Question: I want to show viewpager next and before page preview in screen. Before and next page show deep in screen and slide next page with deep animation.
You can look this image
How can i do it?

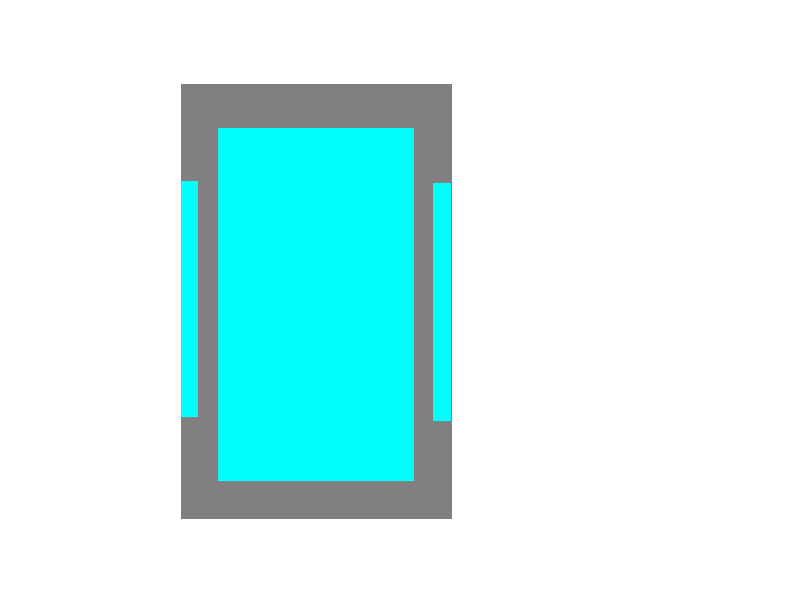
Answer: Finally, i did it :) I modify this answer <URL>
You can look this code.
'''
//pager settings
pager.setClipToPadding(false);
pager.setPageMargin(24);
pager.setPadding(48, 8, 48, 8);
pager.setOffscreenPageLimit(3);
pager.setOnPageChangeListener(new ViewPager.OnPageChangeListener() {
@Override
public void onPageScrolled(int position, float positionOffset, int positionOffsetPixels) {
Log.i("", "onPageScrolled: " + position);
CampaignPagerFragment sampleFragment = (CampaignPagerFragment) ((CampaignPagerAdapter) pager.getAdapter()).getRegisteredFragment(position);
float scale = 1 - (positionOffset * RATIO_SCALE);
// Just a shortcut to findViewById(R.id.image).setScale(scale);
sampleFragment.scaleImage(scale);
if (position + 1 < pager.getAdapter().getCount()) {
sampleFragment = (CampaignPagerFragment) ((CampaignPagerAdapter) pager.getAdapter()).getRegisteredFragment(position + 1);
scale = positionOffset * RATIO_SCALE + (1 - RATIO_SCALE);
sampleFragment.scaleImage(scale);
}
}
@Override
public void onPageSelected(int position) {
Log.i("", "onPageSelected: " + position);
}
@Override
public void onPageScrollStateChanged(int state) {
Log.i("", "onPageScrollStateChanged: " + state);
if (state == ViewPager.SCROLL_STATE_IDLE) {
CampaignPagerFragment fragment = (CampaignPagerFragment) ((CampaignPagerAdapter) pager.getAdapter()).getRegisteredFragment(pager.getCurrentItem());
fragment.scaleImage(1);
if (pager.getCurrentItem() > 0) {
fragment = (CampaignPagerFragment) ((CampaignPagerAdapter) pager.getAdapter()).getRegisteredFragment(pager.getCurrentItem() - 1);
fragment.scaleImage(1 - RATIO_SCALE);
}
if (pager.getCurrentItem() + 1 < pager.getAdapter().getCount()) {
fragment = (CampaignPagerFragment) ((CampaignPagerAdapter) pager.getAdapter()).getRegisteredFragment(pager.getCurrentItem() + 1);
fragment.scaleImage(1 - RATIO_SCALE);
}
}
}
});
'''
---
'''
//PagerAdapter
public class CampaignPagerAdapter extends FragmentStatePagerAdapter {
SparseArray<Fragment> registeredFragments = new SparseArray<Fragment>();
public CampaignPagerAdapter(FragmentManager fm) {
super(fm);
}
@Override
public int getCount() {
return 5;
}
@Override
public Fragment getItem(int position) {
return new CampaignPagerFragment();
}
@Override
public Object instantiateItem(ViewGroup container, int position) {
Fragment fragment = (Fragment) super.instantiateItem(container, position);
registeredFragments.put(position, fragment);
return fragment;
}
@Override
public void destroyItem(ViewGroup container, int position, Object object) {
registeredFragments.remove(position);
super.destroyItem(container, position, object);
}
public Fragment getRegisteredFragment(int position) {
return registeredFragments.get(position);
}
}
'''
for ex: <URL>..
Hello, One thing that is missing
sampleFragment.scaleImage(scale);
It is a method created in CampaignPagerFragment and it scale the fragment rootView..
e.g 'public void scaleImage(float scaleX) { rootView.setScaleY(scaleX); rootView.invalidate(); }'